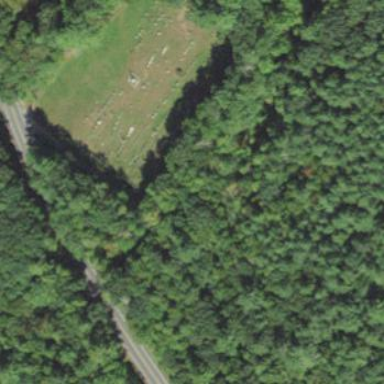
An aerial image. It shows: Cemetery area categorized as cemetery.